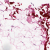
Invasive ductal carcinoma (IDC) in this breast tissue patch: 0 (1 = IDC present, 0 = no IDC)